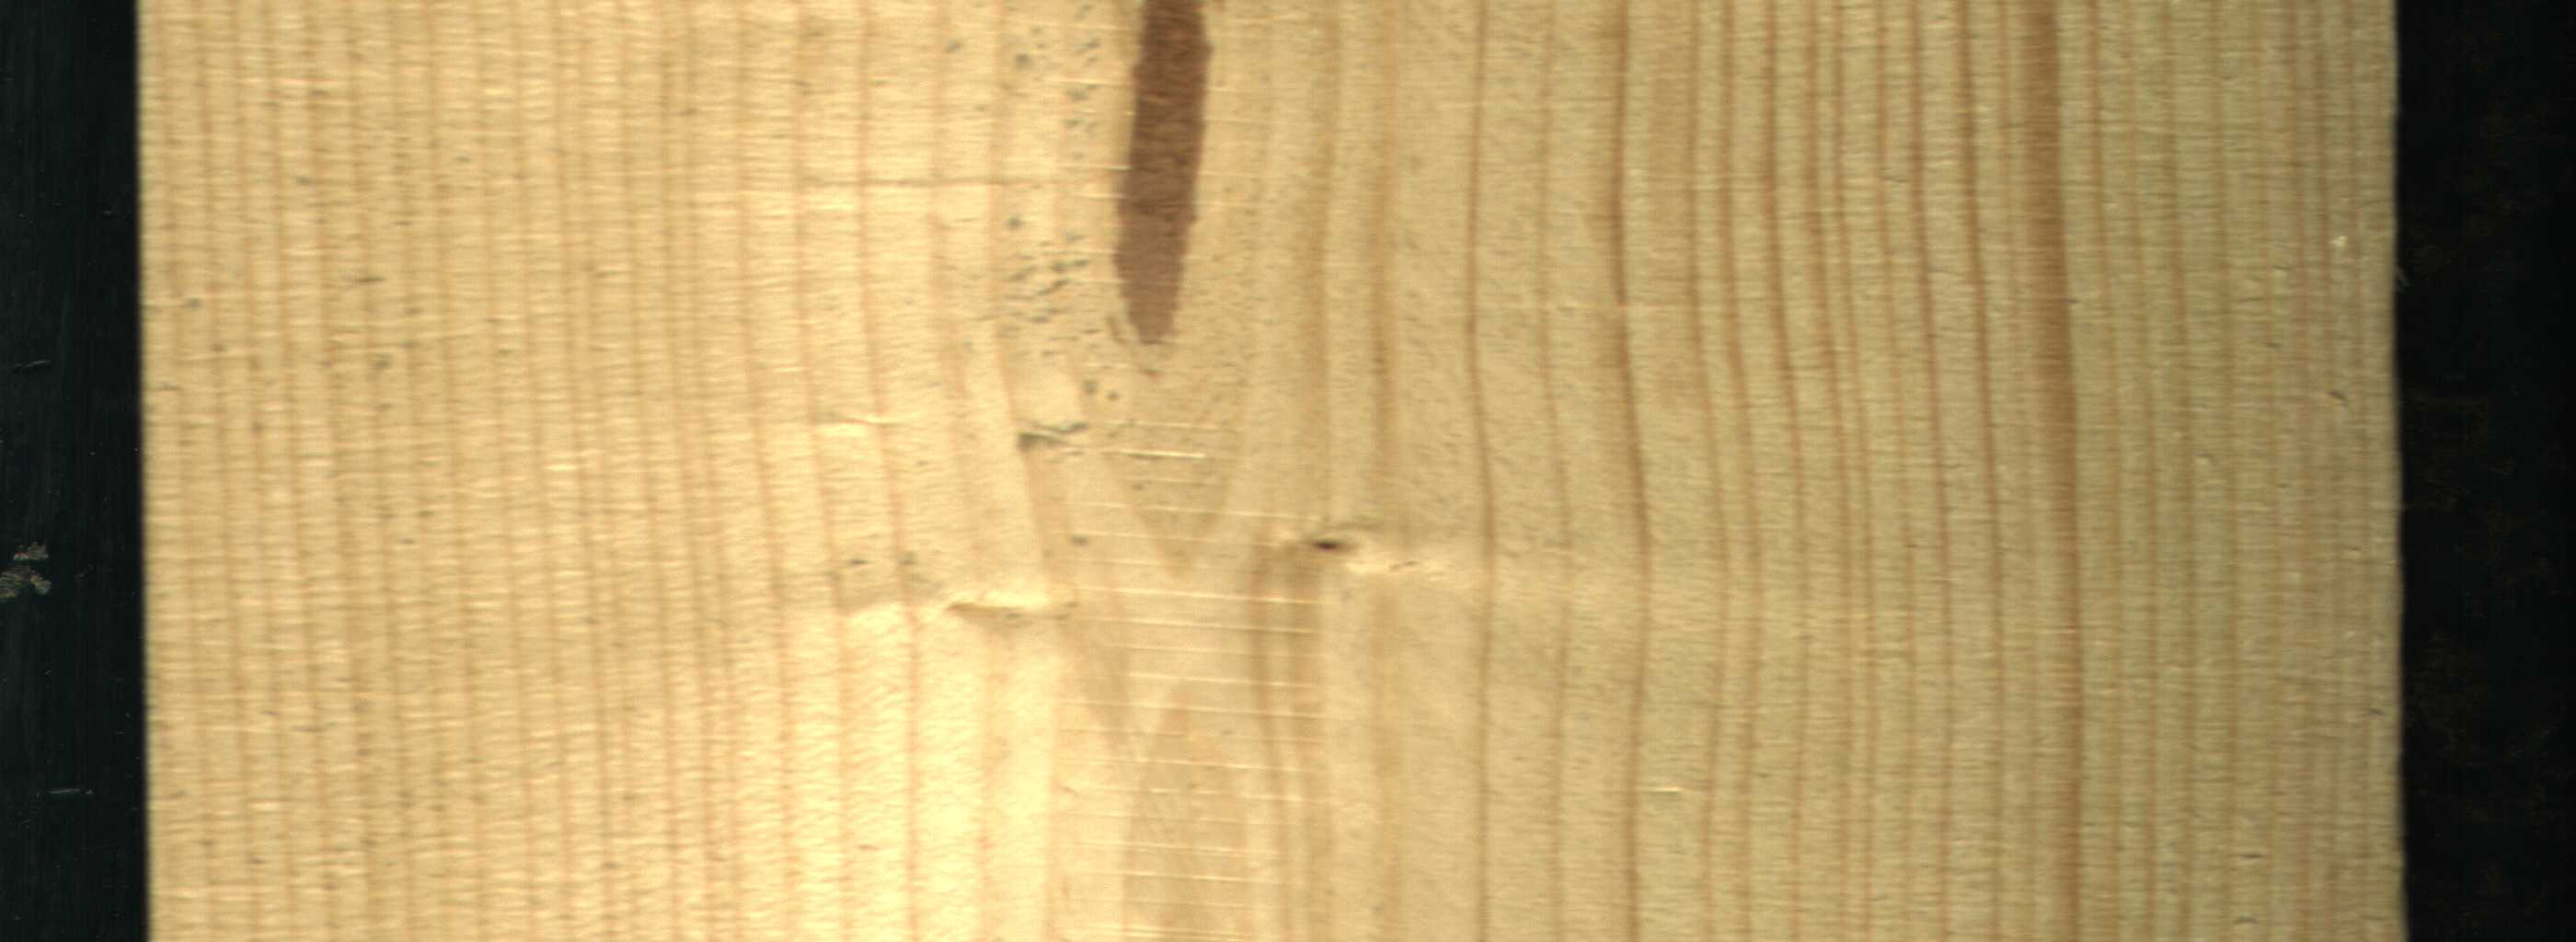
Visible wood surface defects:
Marrow